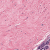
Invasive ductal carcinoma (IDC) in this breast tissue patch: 0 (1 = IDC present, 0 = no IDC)